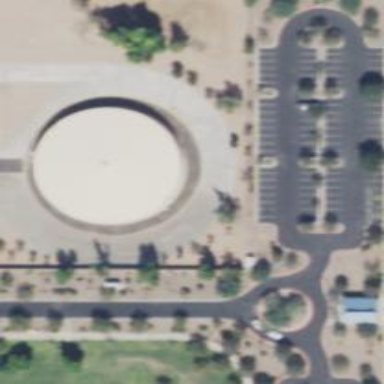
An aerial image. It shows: Building with storage tank.